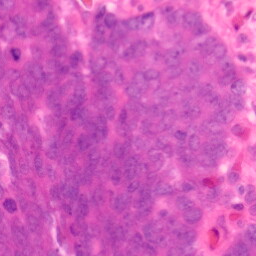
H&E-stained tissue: Colon